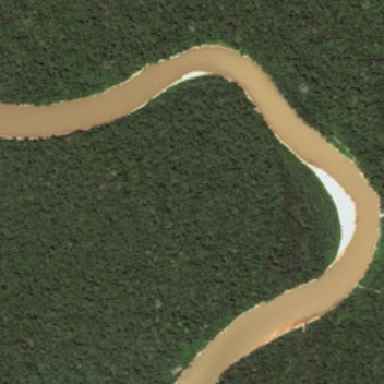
There are two small balms in the forest surrounding the curved yellow river .